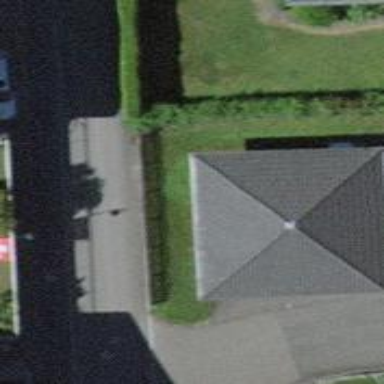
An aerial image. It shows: Garage.